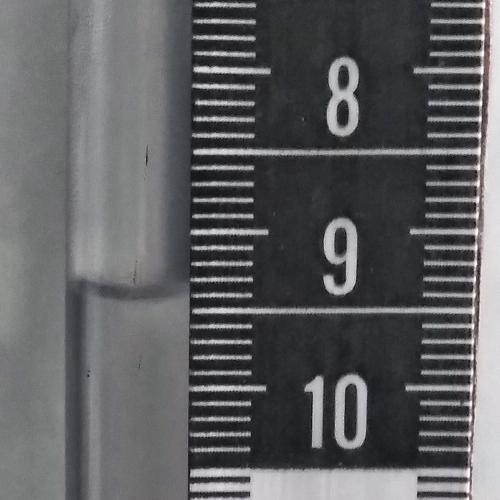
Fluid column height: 9.4 cm